Interaction volume radius: 10 \u00c5
Interaction volume height: 40 \u00c5
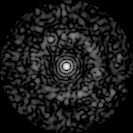
Disorder parameter: 0.8273